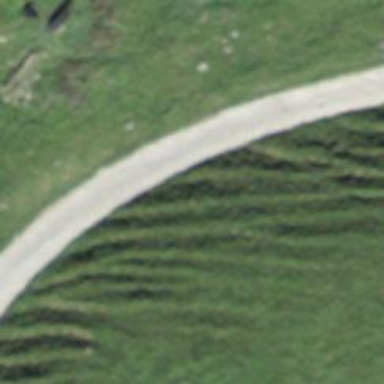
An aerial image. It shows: Well-maintained track road with grade 1 tracktype.